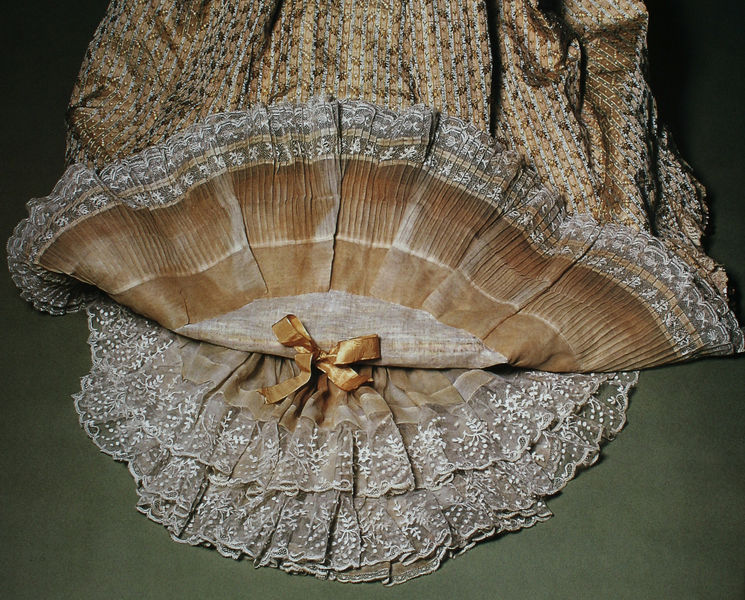
Titel: Empfangskleid (Detail)
Künstler: Charles Frederick Worth
Standort: Kyoto (Japan)
Institution: Kyoto Costume Institute
Schlagwörter: weiß, gelb, grün, ocker, blume, braun, frau, grau, hell, hintergrund, kleid, orange, schwarz, dame, beige, fächer, mode, muster, ornament, rock, schleife, band, falten, kleidung, kragen, spitze, boden, bestickt, gold, stickerei, stoff, kind, saum, spitzen, borte, hübsch, perlen, rosa, seide, schärpe, schleppe, japan, schichten, bordüre, detail, ornamente, gestreift, streifen, rüsche, rüschen, foto, fotografie, photographie, punkte, kante, unterrock, schnitt, brokat, photo, umschlag, farbfoto, tageskleid, plissiert, besatz, museum, volant, gefältelt, golden, volants, gewebe, bänder, textil, verzeirung, design, verziehrt, aufschlag, verziehrung, torte, unterkleid, hebamme, textur, modedesign, kyoto, taufkleid, kleidungsstück, lagen, textilie, abgenäht, säume, banf, spitzensaum, verziehung